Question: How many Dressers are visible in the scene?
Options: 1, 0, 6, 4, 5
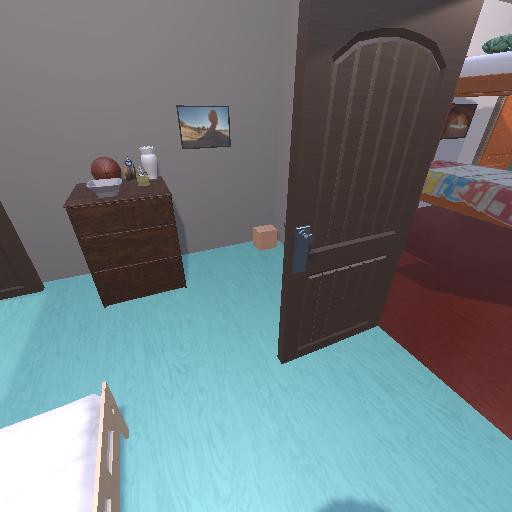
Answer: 1